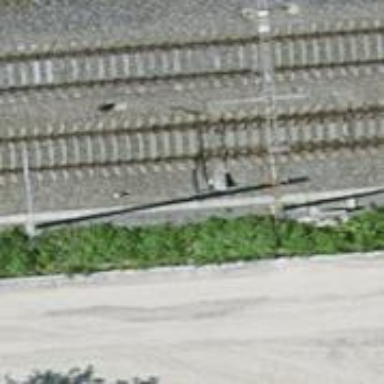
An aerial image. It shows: Railway switch.